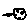
Label: moon